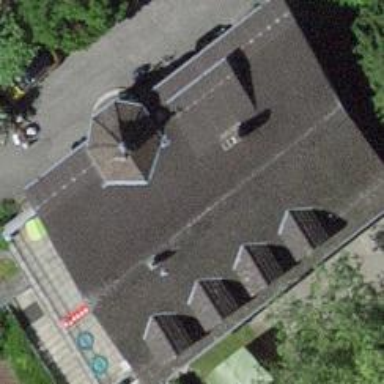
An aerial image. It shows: Kindergarten building.